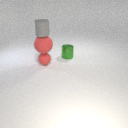
small green metal cylinder to the right of small red rubber sphere